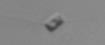
Label: Chaetoceros_tenuissimus